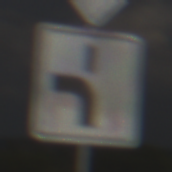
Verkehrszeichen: VerlaufVorfahrtsstrasse5
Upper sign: Vorfahrtsstrasse
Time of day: MorningAfternoon
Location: Outdoor (Nature)
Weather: PartlyCloudy
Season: NotSpecified
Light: Natural